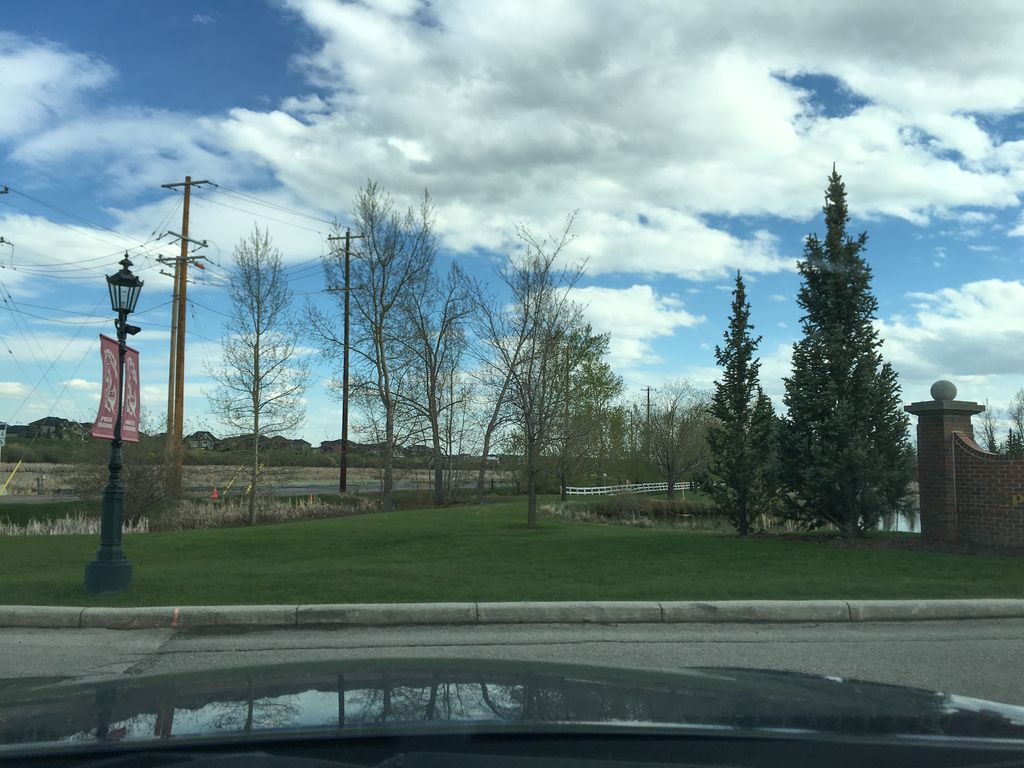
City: calgary